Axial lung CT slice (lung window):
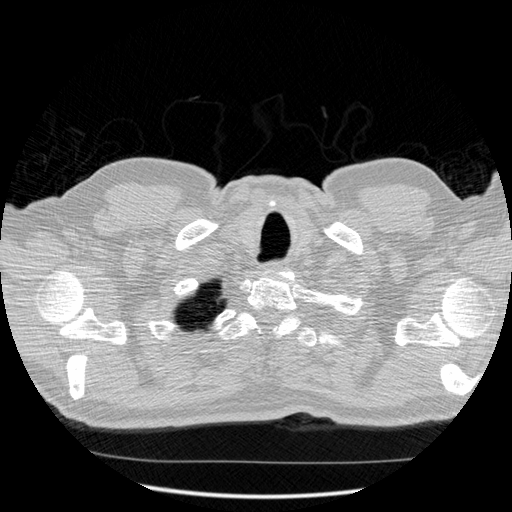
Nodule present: no